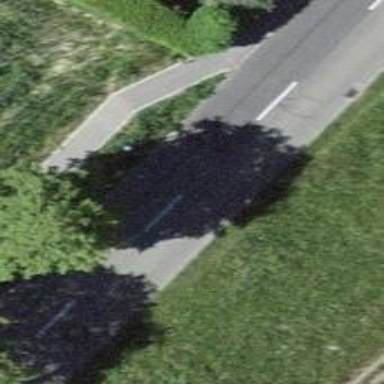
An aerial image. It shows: Asphalt road classified as tertiary.